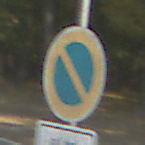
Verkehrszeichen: EingeschraenktesHalteverbot
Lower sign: SonstigeBeschraenkungen5
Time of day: MorningAfternoon
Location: Outdoor (Suburban)
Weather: Clear
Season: NotSpecified
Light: Natural